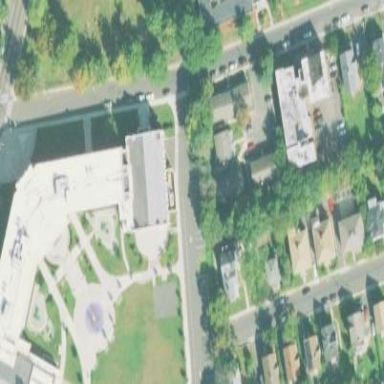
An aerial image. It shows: School building.